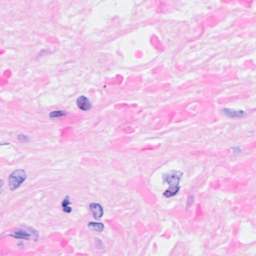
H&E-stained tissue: Breast